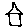
Label: house